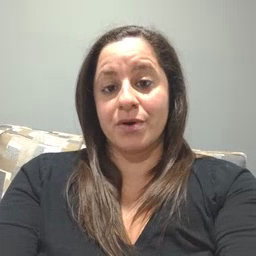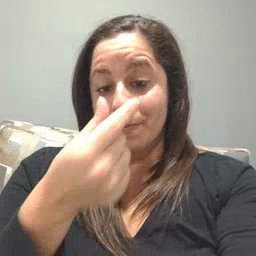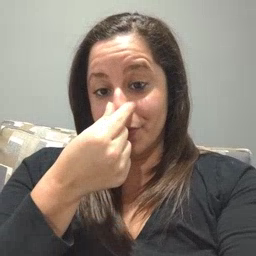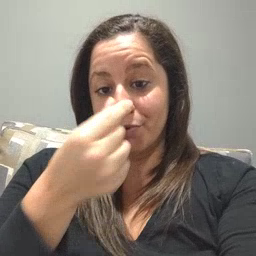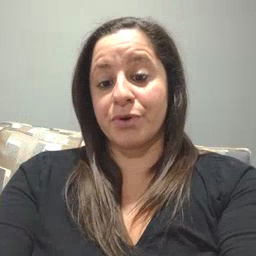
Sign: potty